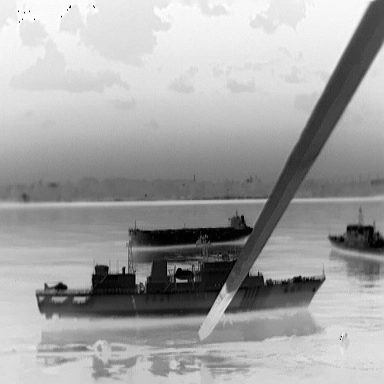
There are three objects shown in the infrared image, including a liner, and two warships.